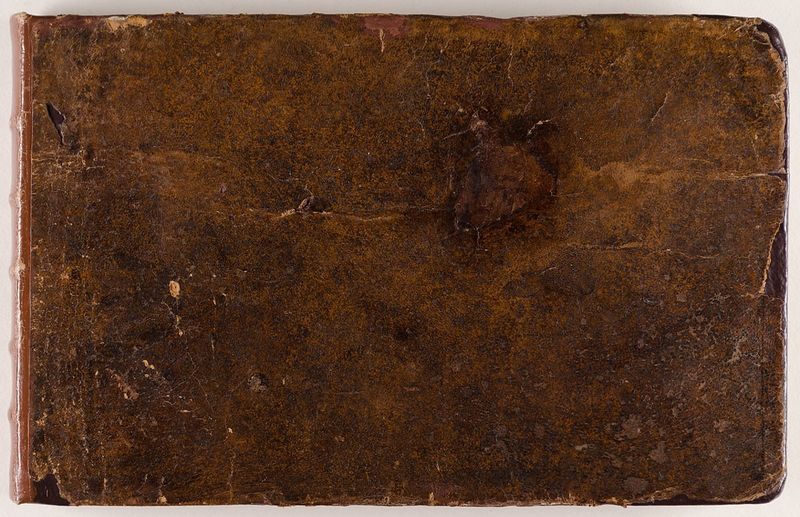
Titel: Sammelband aus 7 Teilen (Bloemaert, Le Clerc, Weigel etc.)
Künstler: Abraham Bloemaert
Standort: Hamburg
Institution: Museum für Kunst und Gewerbe Hamburg
Schlagwörter: braun, rücken, papier, risse, grafik, graphik, foto, fotografie, photographie, buch, druckgraphik, druckgrafik, stich, quer, flecken, buchrücken, leder, zerstört, kupferstich, format, längs, länglich, fotogrfie, album, abgenutzt, reproduktionen, portfolio, druckerzeugnisse, mappenwerk, ornamentstich, vorlageblätter, gegerbet